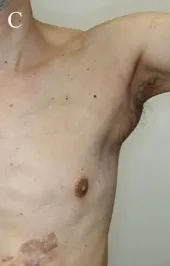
Clinical progress. (C) After 1 month of encorafenib/binimetinib. The axillary mass shrank markedly to 6 x 8 cm.
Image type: medical_photograph (skin_photograph)